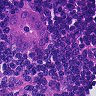
Metastatic tissue present: yes